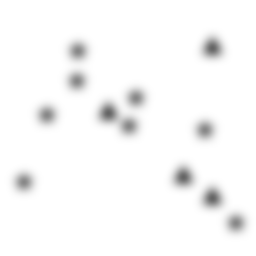
Squares: 0
Triangles: 4
Stars: 8
Total shapes: 12